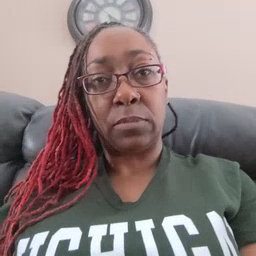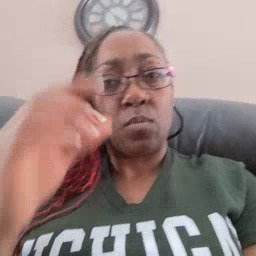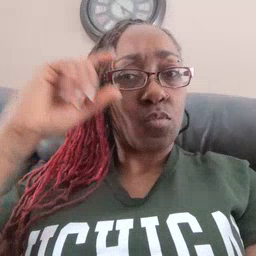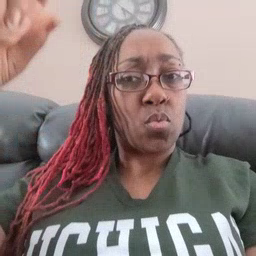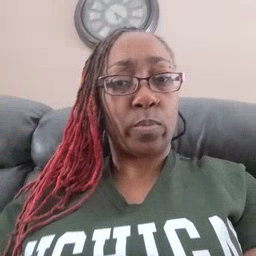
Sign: moon